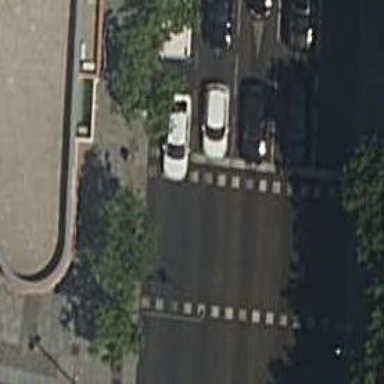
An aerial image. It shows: Zebra crossing with traffic signals.